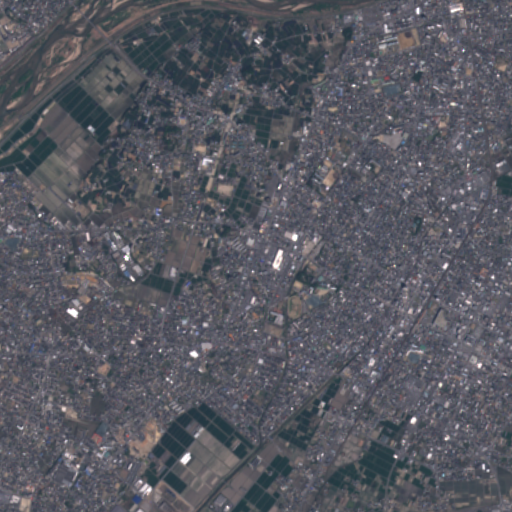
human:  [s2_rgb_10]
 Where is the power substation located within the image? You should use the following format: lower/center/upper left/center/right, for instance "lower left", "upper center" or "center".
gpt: The power substation is located in the center right of the image.
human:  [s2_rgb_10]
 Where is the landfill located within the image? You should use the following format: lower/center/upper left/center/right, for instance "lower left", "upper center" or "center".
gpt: There is no landfill in the image.